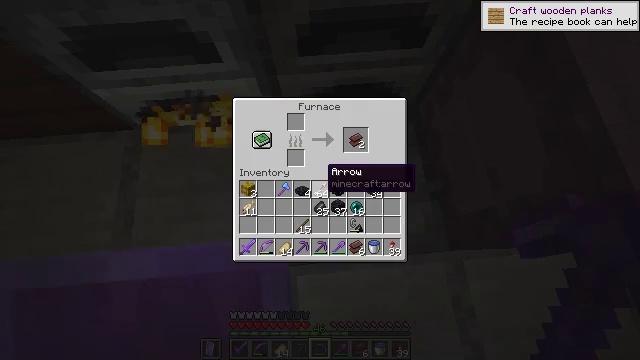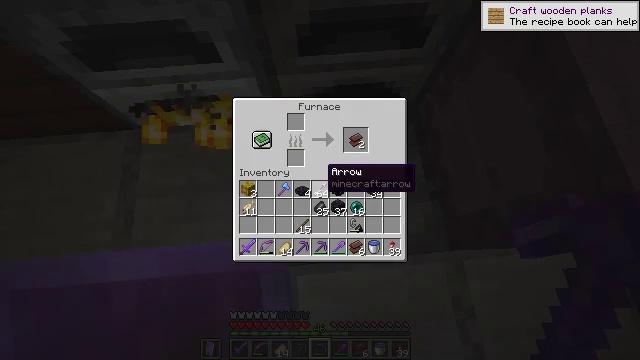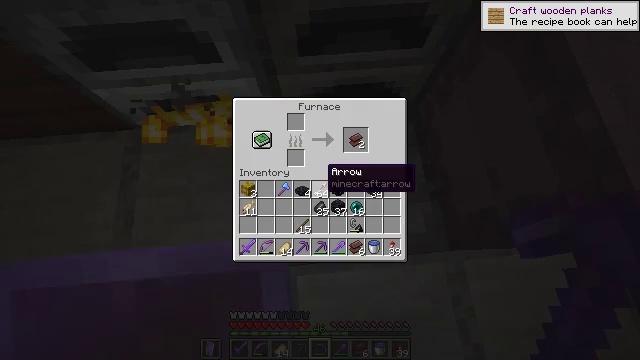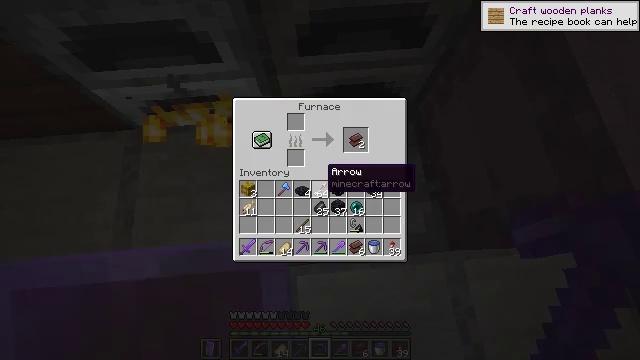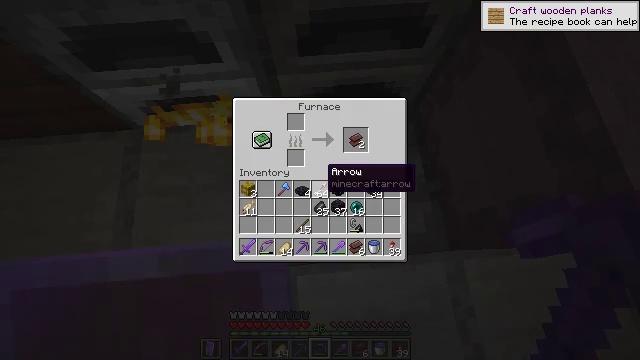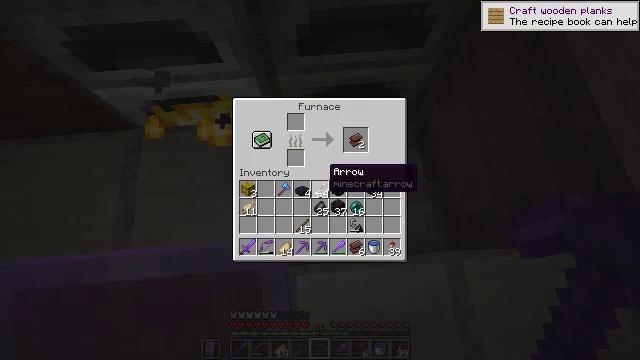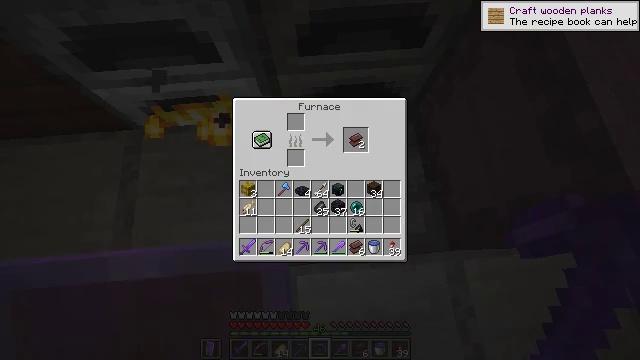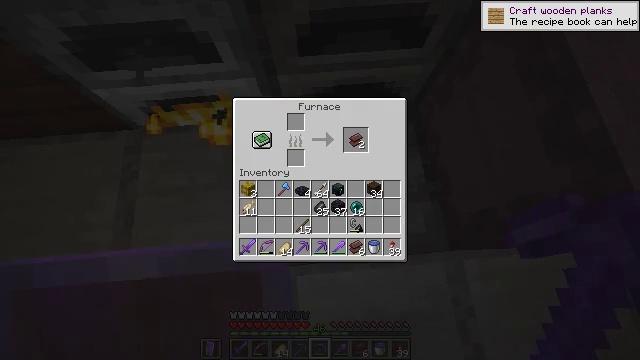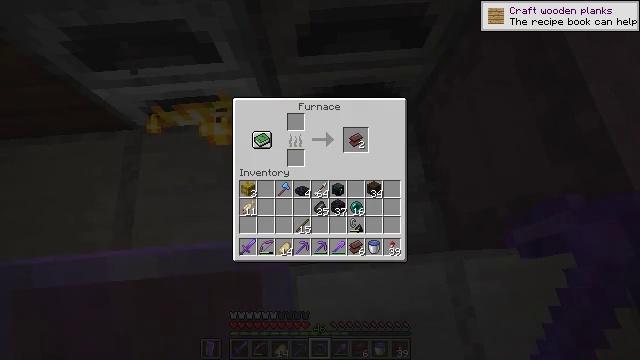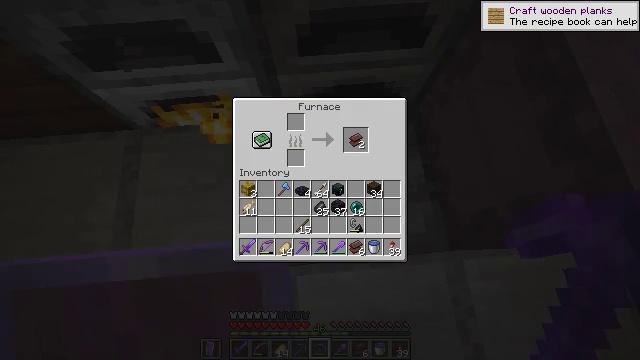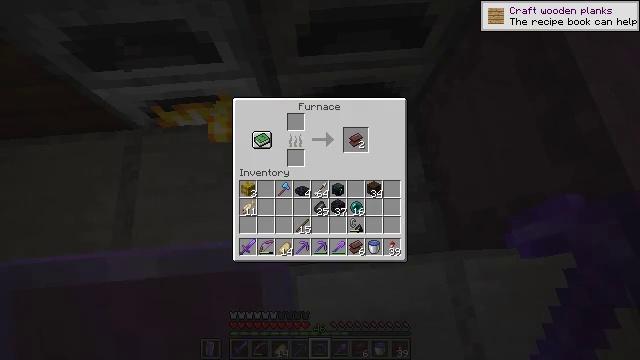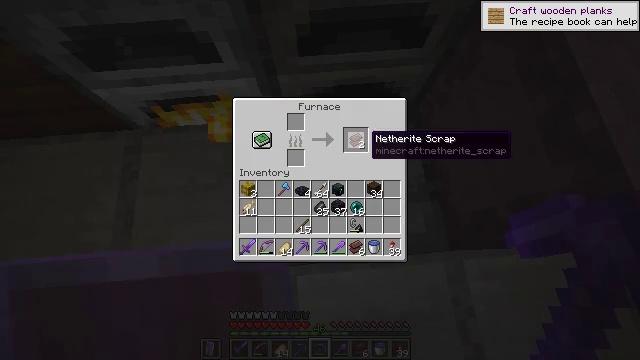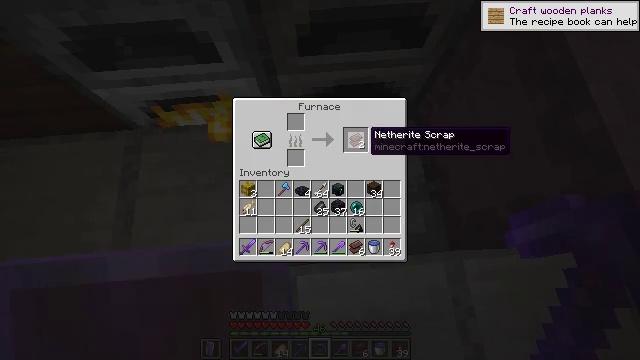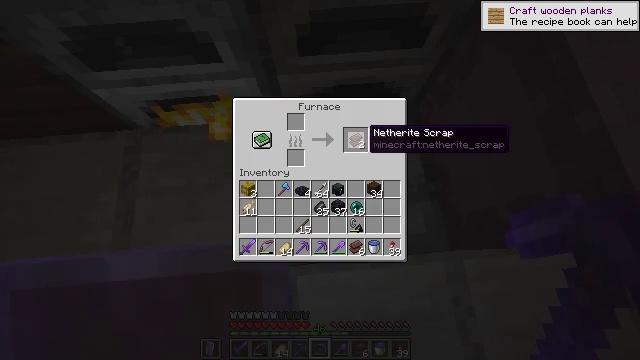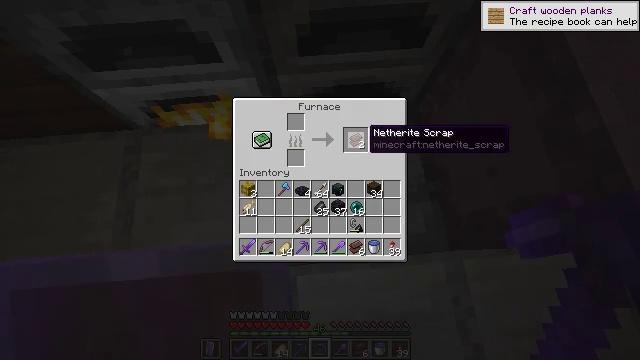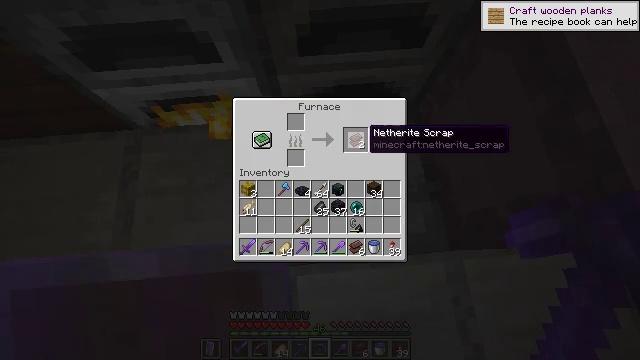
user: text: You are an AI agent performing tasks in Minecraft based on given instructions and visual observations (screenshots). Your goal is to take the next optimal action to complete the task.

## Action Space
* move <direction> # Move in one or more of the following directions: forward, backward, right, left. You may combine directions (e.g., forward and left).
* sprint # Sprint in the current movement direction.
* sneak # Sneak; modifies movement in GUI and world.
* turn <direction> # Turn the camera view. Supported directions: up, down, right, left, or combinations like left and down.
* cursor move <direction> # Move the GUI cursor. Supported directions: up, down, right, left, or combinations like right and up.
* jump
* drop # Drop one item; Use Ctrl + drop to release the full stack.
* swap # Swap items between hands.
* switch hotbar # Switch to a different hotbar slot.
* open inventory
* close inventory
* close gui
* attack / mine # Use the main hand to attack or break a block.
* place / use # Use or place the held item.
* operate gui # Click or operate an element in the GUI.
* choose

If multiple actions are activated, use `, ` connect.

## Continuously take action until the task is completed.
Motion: motion action
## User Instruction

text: Refine ancient debris to craft netherite scrap.
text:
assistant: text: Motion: no_op
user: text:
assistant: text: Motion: no_op
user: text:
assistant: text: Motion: no_op
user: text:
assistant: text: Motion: no_op
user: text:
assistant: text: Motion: no_op
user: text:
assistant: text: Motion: turn right and up
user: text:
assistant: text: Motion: turn right and up
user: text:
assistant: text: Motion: sneak
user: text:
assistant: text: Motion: sneak
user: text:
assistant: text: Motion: sneak
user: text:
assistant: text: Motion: sneak
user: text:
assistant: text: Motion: sneak
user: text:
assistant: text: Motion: sneak
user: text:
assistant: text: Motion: sneak
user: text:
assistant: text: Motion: sneak
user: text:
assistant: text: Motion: sneak, attack / mine
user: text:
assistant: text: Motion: sneak, attack / mine
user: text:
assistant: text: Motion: sneak, attack / mine
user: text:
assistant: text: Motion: sneak, attack / mine
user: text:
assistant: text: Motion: sneak, attack / mine
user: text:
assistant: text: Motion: sneak, attack / mine